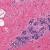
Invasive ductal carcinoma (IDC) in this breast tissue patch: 0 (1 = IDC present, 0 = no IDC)